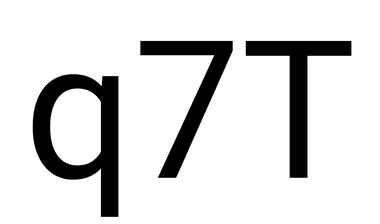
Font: Roboto_Regular